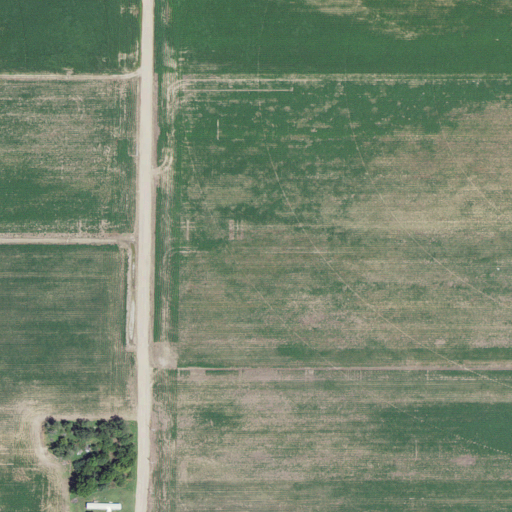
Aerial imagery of island in Missouri named Canaan Island containing cultivated crops, open development, low intensity development, and medium intensity development